Question: I was going along fine, then as I was trying to change the names of my controls all the controls on the tabpage disappeared. The code in the design file is still there and I can see all the controls in the property window but if I select one nothing happens. If I try to drop a new control on the form it appears. The interesting thing about this is as I try to drop a new control on the form I see all the blue and pink lines that try to align the new control to existing controls
Here is the designer code
'''
<Global.Microsoft.VisualBasic.CompilerServices.DesignerGenerated()> _
Partial Class frmTaxInvoiceRegister
Inherits System.Windows.Forms.Form
'Form overrides dispose to clean up the component list.
<System.Diagnostics.DebuggerNonUserCode()> _
Protected Overrides Sub Dispose(ByVal disposing As Boolean)
If disposing AndAlso components IsNot Nothing Then
components.Dispose()
End If
MyBase.Dispose(disposing)
End Sub
'Required by the Windows Form Designer
Private components As System.ComponentModel.IContainer
'NOTE: The following procedure is required by the Windows Form Designer
'It can be modified using the Windows Form Designer.
'Do not modify it using the code editor.
<System.Diagnostics.DebuggerStepThrough()> _
Private Sub InitializeComponent()
Me.components = New System.ComponentModel.Container()
Me.epValidator = New System.Windows.Forms.ErrorProvider(Me.components)
Me.tclTaxInvoiceRegister = New Common.CustomControls.TabControlDAI()
Me.tpgTaxInvoiceRegister = New Common.CustomControls.TabPageDAI()
Me.lblEndDate = New System.Windows.Forms.Label()
Me.lblStartDate = New System.Windows.Forms.Label()
Me.dtpEndDate = New System.Windows.Forms.DateTimePicker()
Me.dtpStartDate = New System.Windows.Forms.DateTimePicker()
Me.btnRunReport = New System.Windows.Forms.Button()
Me.grpTaxAddress = New System.Windows.Forms.GroupBox()
Me.lblTaxAddress2 = New System.Windows.Forms.Label()
Me.lblTaxAddress3 = New System.Windows.Forms.Label()
Me.ReadOnlyTextBox5 = New Common.CustomControls.ReadOnlyTextBox()
Me.lblTaxAddress1 = New System.Windows.Forms.Label()
Me.ReadOnlyTextBox3 = New Common.CustomControls.ReadOnlyTextBox()
Me.ReadOnlyTextBox4 = New Common.CustomControls.ReadOnlyTextBox()
Me.lblTaxId = New System.Windows.Forms.Label()
Me.lblOwnerName = New System.Windows.Forms.Label()
Me.lblReportType = New System.Windows.Forms.Label()
Me.ReadOnlyTextBox2 = New Common.CustomControls.ReadOnlyTextBox()
Me.ReadOnlyTextBox1 = New Common.CustomControls.ReadOnlyTextBox()
Me.cboReportType = New Common.CustomControls.ReadOnlyComboBox()
CType(Me.epValidator, System.ComponentModel.ISupportInitialize).BeginInit()
Me.tclTaxInvoiceRegister.SuspendLayout()
Me.grpTaxAddress.SuspendLayout()
Me.SuspendLayout()
'
'epValidator
'
Me.epValidator.ContainerControl = Me
'
'tclTaxInvoiceRegister
'
Me.tclTaxInvoiceRegister.AllowPageInsert = False
Me.tclTaxInvoiceRegister.AllowPageReplace = False
Me.tclTaxInvoiceRegister.Controls.Add(Me.tpgTaxInvoiceRegister)
Me.tclTaxInvoiceRegister.Location = New System.Drawing.Point(2, 2)
Me.tclTaxInvoiceRegister.Name = "tclTaxInvoiceRegister"
Me.tclTaxInvoiceRegister.SelectedIndex = 0
Me.tclTaxInvoiceRegister.Size = New System.Drawing.Size(398, 360)
Me.tclTaxInvoiceRegister.TabIndex = 0
Me.tclTaxInvoiceRegister.ValidationResult = System.Windows.Forms.DialogResult.None
'
'tpgTaxInvoiceRegister
'
Me.tpgTaxInvoiceRegister.BackColor = System.Drawing.SystemColors.Control
Me.tpgTaxInvoiceRegister.IgnoreValidation = False
Me.tpgTaxInvoiceRegister.Location = New System.Drawing.Point(4, 22)
Me.tpgTaxInvoiceRegister.Name = "tpgTaxInvoiceRegister"
Me.tpgTaxInvoiceRegister.Padding = New System.Windows.Forms.Padding(3)
Me.tpgTaxInvoiceRegister.Size = New System.Drawing.Size(390, 334)
Me.tpgTaxInvoiceRegister.TabIndex = 1017
Me.tpgTaxInvoiceRegister.Text = "Tax Invoice Creation"
'
'lblEndDate
'
Me.lblEndDate.AutoSize = True
Me.lblEndDate.Location = New System.Drawing.Point(235, 101)
Me.lblEndDate.Name = "lblEndDate"
Me.lblEndDate.Size = New System.Drawing.Size(55, 13)
Me.lblEndDate.TabIndex = 17
Me.lblEndDate.Text = "End Date:"
'
'lblStartDate
'
Me.lblStartDate.AutoSize = True
Me.lblStartDate.Location = New System.Drawing.Point(13, 101)
Me.lblStartDate.Name = "lblStartDate"
Me.lblStartDate.Size = New System.Drawing.Size(58, 13)
Me.lblStartDate.TabIndex = 16
Me.lblStartDate.Text = "Start Date:"
'
'dtpEndDate
'
Me.dtpEndDate.CustomFormat = "MMM-yyyy"
Me.dtpEndDate.Format = System.Windows.Forms.DateTimePickerFormat.Custom
Me.dtpEndDate.Location = New System.Drawing.Point(296, 97)
Me.dtpEndDate.Name = "dtpEndDate"
Me.dtpEndDate.Size = New System.Drawing.Size(73, 20)
Me.dtpEndDate.TabIndex = 15
Me.dtpEndDate.Value = New Date(2012, 10, 17, 0, 0, 0, 0)
'
'dtpStartDate
'
Me.dtpStartDate.CustomFormat = "MMM-yyyy"
Me.dtpStartDate.Format = System.Windows.Forms.DateTimePickerFormat.Custom
Me.dtpStartDate.Location = New System.Drawing.Point(77, 97)
Me.dtpStartDate.Name = "dtpStartDate"
Me.dtpStartDate.Size = New System.Drawing.Size(73, 20)
Me.dtpStartDate.TabIndex = 14
Me.dtpStartDate.Value = New Date(2012, 10, 17, 0, 0, 0, 0)
'
'btnRunReport
'
Me.btnRunReport.Location = New System.Drawing.Point(147, 294)
Me.btnRunReport.Name = "btnRunReport"
Me.btnRunReport.Size = New System.Drawing.Size(97, 23)
Me.btnRunReport.TabIndex = 13
Me.btnRunReport.Text = "Create Tax File"
Me.btnRunReport.UseVisualStyleBackColor = True
'
'grpTaxAddress
'
Me.grpTaxAddress.Controls.Add(Me.lblTaxAddress2)
Me.grpTaxAddress.Controls.Add(Me.lblTaxAddress3)
Me.grpTaxAddress.Controls.Add(Me.ReadOnlyTextBox5)
Me.grpTaxAddress.Controls.Add(Me.lblTaxAddress1)
Me.grpTaxAddress.Controls.Add(Me.ReadOnlyTextBox3)
Me.grpTaxAddress.Controls.Add(Me.ReadOnlyTextBox4)
Me.grpTaxAddress.Location = New System.Drawing.Point(6, 179)
Me.grpTaxAddress.Name = "grpTaxAddress"
Me.grpTaxAddress.Size = New System.Drawing.Size(379, 109)
Me.grpTaxAddress.TabIndex = 11
Me.grpTaxAddress.TabStop = False
Me.grpTaxAddress.Text = "Tax Address"
'
'lblTaxAddress2
'
Me.lblTaxAddress2.AutoSize = True
Me.lblTaxAddress2.Location = New System.Drawing.Point(6, 55)
Me.lblTaxAddress2.Name = "lblTaxAddress2"
Me.lblTaxAddress2.Size = New System.Drawing.Size(39, 13)
Me.lblTaxAddress2.TabIndex = 12
Me.lblTaxAddress2.Text = "Line 2:"
'
'lblTaxAddress3
'
Me.lblTaxAddress3.AutoSize = True
Me.lblTaxAddress3.Location = New System.Drawing.Point(6, 82)
Me.lblTaxAddress3.Name = "lblTaxAddress3"
Me.lblTaxAddress3.Size = New System.Drawing.Size(39, 13)
Me.lblTaxAddress3.TabIndex = 11
Me.lblTaxAddress3.Text = "Line 3:"
'
'ReadOnlyTextBox5
'
Me.ReadOnlyTextBox5.Location = New System.Drawing.Point(51, 79)
Me.ReadOnlyTextBox5.Name = "ReadOnlyTextBox5"
Me.ReadOnlyTextBox5.Size = New System.Drawing.Size(312, 20)
Me.ReadOnlyTextBox5.TabIndex = 5
'
'lblTaxAddress1
'
Me.lblTaxAddress1.AutoSize = True
Me.lblTaxAddress1.Location = New System.Drawing.Point(6, 28)
Me.lblTaxAddress1.Name = "lblTaxAddress1"
Me.lblTaxAddress1.Size = New System.Drawing.Size(39, 13)
Me.lblTaxAddress1.TabIndex = 10
Me.lblTaxAddress1.Text = "Line 1:"
'
'ReadOnlyTextBox3
'
Me.ReadOnlyTextBox3.Location = New System.Drawing.Point(51, 25)
Me.ReadOnlyTextBox3.Name = "ReadOnlyTextBox3"
Me.ReadOnlyTextBox3.Size = New System.Drawing.Size(312, 20)
Me.ReadOnlyTextBox3.TabIndex = 3
'
'ReadOnlyTextBox4
'
Me.ReadOnlyTextBox4.Location = New System.Drawing.Point(51, 52)
Me.ReadOnlyTextBox4.Name = "ReadOnlyTextBox4"
Me.ReadOnlyTextBox4.Size = New System.Drawing.Size(312, 20)
Me.ReadOnlyTextBox4.TabIndex = 4
'
'lblTaxId
'
Me.lblTaxId.AutoSize = True
Me.lblTaxId.Location = New System.Drawing.Point(3, 156)
Me.lblTaxId.Name = "lblTaxId"
Me.lblTaxId.Size = New System.Drawing.Size(40, 13)
Me.lblTaxId.TabIndex = 8
Me.lblTaxId.Text = "Tax Id:"
'
'lblOwnerName
'
Me.lblOwnerName.AutoSize = True
Me.lblOwnerName.Location = New System.Drawing.Point(3, 130)
Me.lblOwnerName.Name = "lblOwnerName"
Me.lblOwnerName.Size = New System.Drawing.Size(127, 13)
Me.lblOwnerName.TabIndex = 7
Me.lblOwnerName.Text = "Company / Owner Name:"
'
'lblReportType
'
Me.lblReportType.AutoSize = True
Me.lblReportType.Location = New System.Drawing.Point(3, 32)
Me.lblReportType.Name = "lblReportType"
Me.lblReportType.Size = New System.Drawing.Size(66, 13)
Me.lblReportType.TabIndex = 6
Me.lblReportType.Text = "Report Type"
'
'ReadOnlyTextBox2
'
Me.ReadOnlyTextBox2.Location = New System.Drawing.Point(133, 153)
Me.ReadOnlyTextBox2.Name = "ReadOnlyTextBox2"
Me.ReadOnlyTextBox2.Size = New System.Drawing.Size(100, 20)
Me.ReadOnlyTextBox2.TabIndex = 2
'
'ReadOnlyTextBox1
'
Me.ReadOnlyTextBox1.Location = New System.Drawing.Point(133, 127)
Me.ReadOnlyTextBox1.Name = "ReadOnlyTextBox1"
Me.ReadOnlyTextBox1.Size = New System.Drawing.Size(236, 20)
Me.ReadOnlyTextBox1.TabIndex = 1
'
'cboReportType
'
Me.cboReportType.FormattingEnabled = True
Me.cboReportType.Location = New System.Drawing.Point(75, 29)
Me.cboReportType.Name = "cboReportType"
Me.cboReportType.Size = New System.Drawing.Size(294, 21)
Me.cboReportType.TabIndex = 18
'
'frmTaxInvoiceRegister
'
Me.AutoScaleDimensions = New System.Drawing.SizeF(6.0!, 13.0!)
Me.AutoScaleMode = System.Windows.Forms.AutoScaleMode.Font
Me.ClientSize = New System.Drawing.Size(404, 371)
Me.Controls.Add(Me.tclTaxInvoiceRegister)
Me.Name = "frmTaxInvoiceRegister"
Me.StartPosition = System.Windows.Forms.FormStartPosition.CenterScreen
Me.Text = "Tax Invoice Register"
CType(Me.epValidator, System.ComponentModel.ISupportInitialize).EndInit()
Me.tclTaxInvoiceRegister.ResumeLayout(False)
Me.grpTaxAddress.ResumeLayout(False)
Me.grpTaxAddress.PerformLayout()
Me.ResumeLayout(False)
End Sub
Friend WithEvents epValidator As System.Windows.Forms.ErrorProvider
Friend WithEvents tclTaxInvoiceRegister As Common.CustomControls.TabControlDAI
Friend WithEvents tpgTaxInvoiceRegister As Common.CustomControls.TabPageDAI
Friend WithEvents lblTaxId As System.Windows.Forms.Label
Friend WithEvents lblOwnerName As System.Windows.Forms.Label
Friend WithEvents lblReportType As System.Windows.Forms.Label
Friend WithEvents ReadOnlyTextBox5 As Common.CustomControls.ReadOnlyTextBox
Friend WithEvents ReadOnlyTextBox4 As Common.CustomControls.ReadOnlyTextBox
Friend WithEvents ReadOnlyTextBox3 As Common.CustomControls.ReadOnlyTextBox
Friend WithEvents ReadOnlyTextBox2 As Common.CustomControls.ReadOnlyTextBox
Friend WithEvents ReadOnlyTextBox1 As Common.CustomControls.ReadOnlyTextBox
Friend WithEvents grpTaxAddress As System.Windows.Forms.GroupBox
Friend WithEvents lblTaxAddress2 As System.Windows.Forms.Label
Friend WithEvents lblTaxAddress3 As System.Windows.Forms.Label
Friend WithEvents lblTaxAddress1 As System.Windows.Forms.Label
Friend WithEvents ctlRestaurantSelector As Common.BusinessControls.Subway.RestaurantSelector
Friend WithEvents btnRunReport As System.Windows.Forms.Button
Friend WithEvents dtpStartDate As System.Windows.Forms.DateTimePicker
Friend WithEvents lblEndDate As System.Windows.Forms.Label
Friend WithEvents lblStartDate As System.Windows.Forms.Label
Friend WithEvents dtpEndDate As System.Windows.Forms.DateTimePicker
Friend WithEvents cboReportType As Common.CustomControls.ReadOnlyComboBox
End Class
'''
Here is what I see

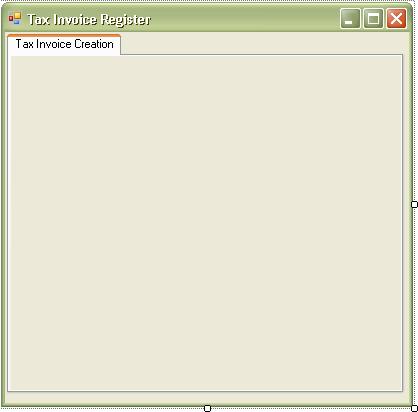
Answer: The code to actually add the controls to the tabpage container was missing
'''
Me.tpgTaxInvoiceRegister.Controls.Add(Me.ctlRestaurantSelector)
Me.tpgTaxInvoiceRegister.Controls.Add(Me.lblTaxId)
Me.tpgTaxInvoiceRegister.Controls.Add(Me.lblOwnerName)
Me.tpgTaxInvoiceRegister.Controls.Add(Me.lblReportType)
Me.tpgTaxInvoiceRegister.Controls.Add(Me.ReadOnlyTextBox2)
Me.tpgTaxInvoiceRegister.Controls.Add(Me.ReadOnlyTextBox1)
Me.tpgTaxInvoiceRegister.Controls.Add(Me.grpTaxAddress)
Me.tpgTaxInvoiceRegister.Controls.Add(Me.btnRunReport)
Me.tpgTaxInvoiceRegister.Controls.Add(Me.dtpStartDate)
Me.tpgTaxInvoiceRegister.Controls.Add(Me.lblEndDate)
Me.tpgTaxInvoiceRegister.Controls.Add(Me.lblStartDate)
Me.tpgTaxInvoiceRegister.Controls.Add(Me.dtpEndDate)
Me.tpgTaxInvoiceRegister.Controls.Add(Me.cboReportType)
'''
fixed it.